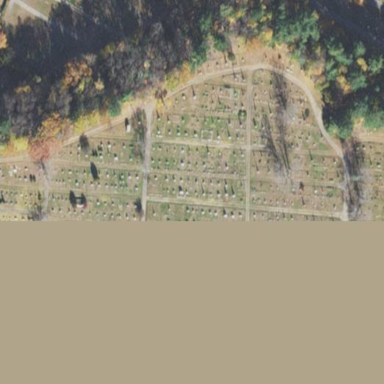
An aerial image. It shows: Cemetery that holds historical significance.